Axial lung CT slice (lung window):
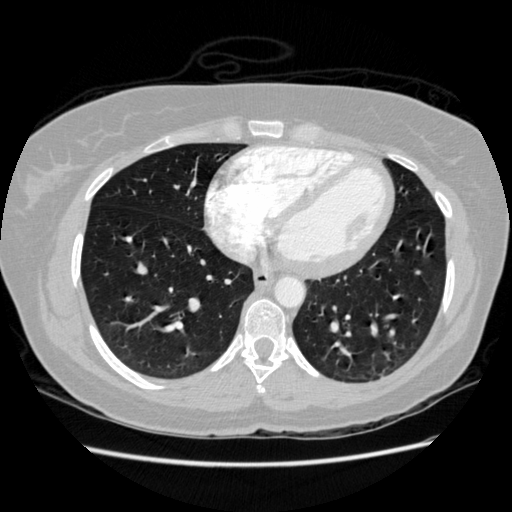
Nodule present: no